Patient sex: M
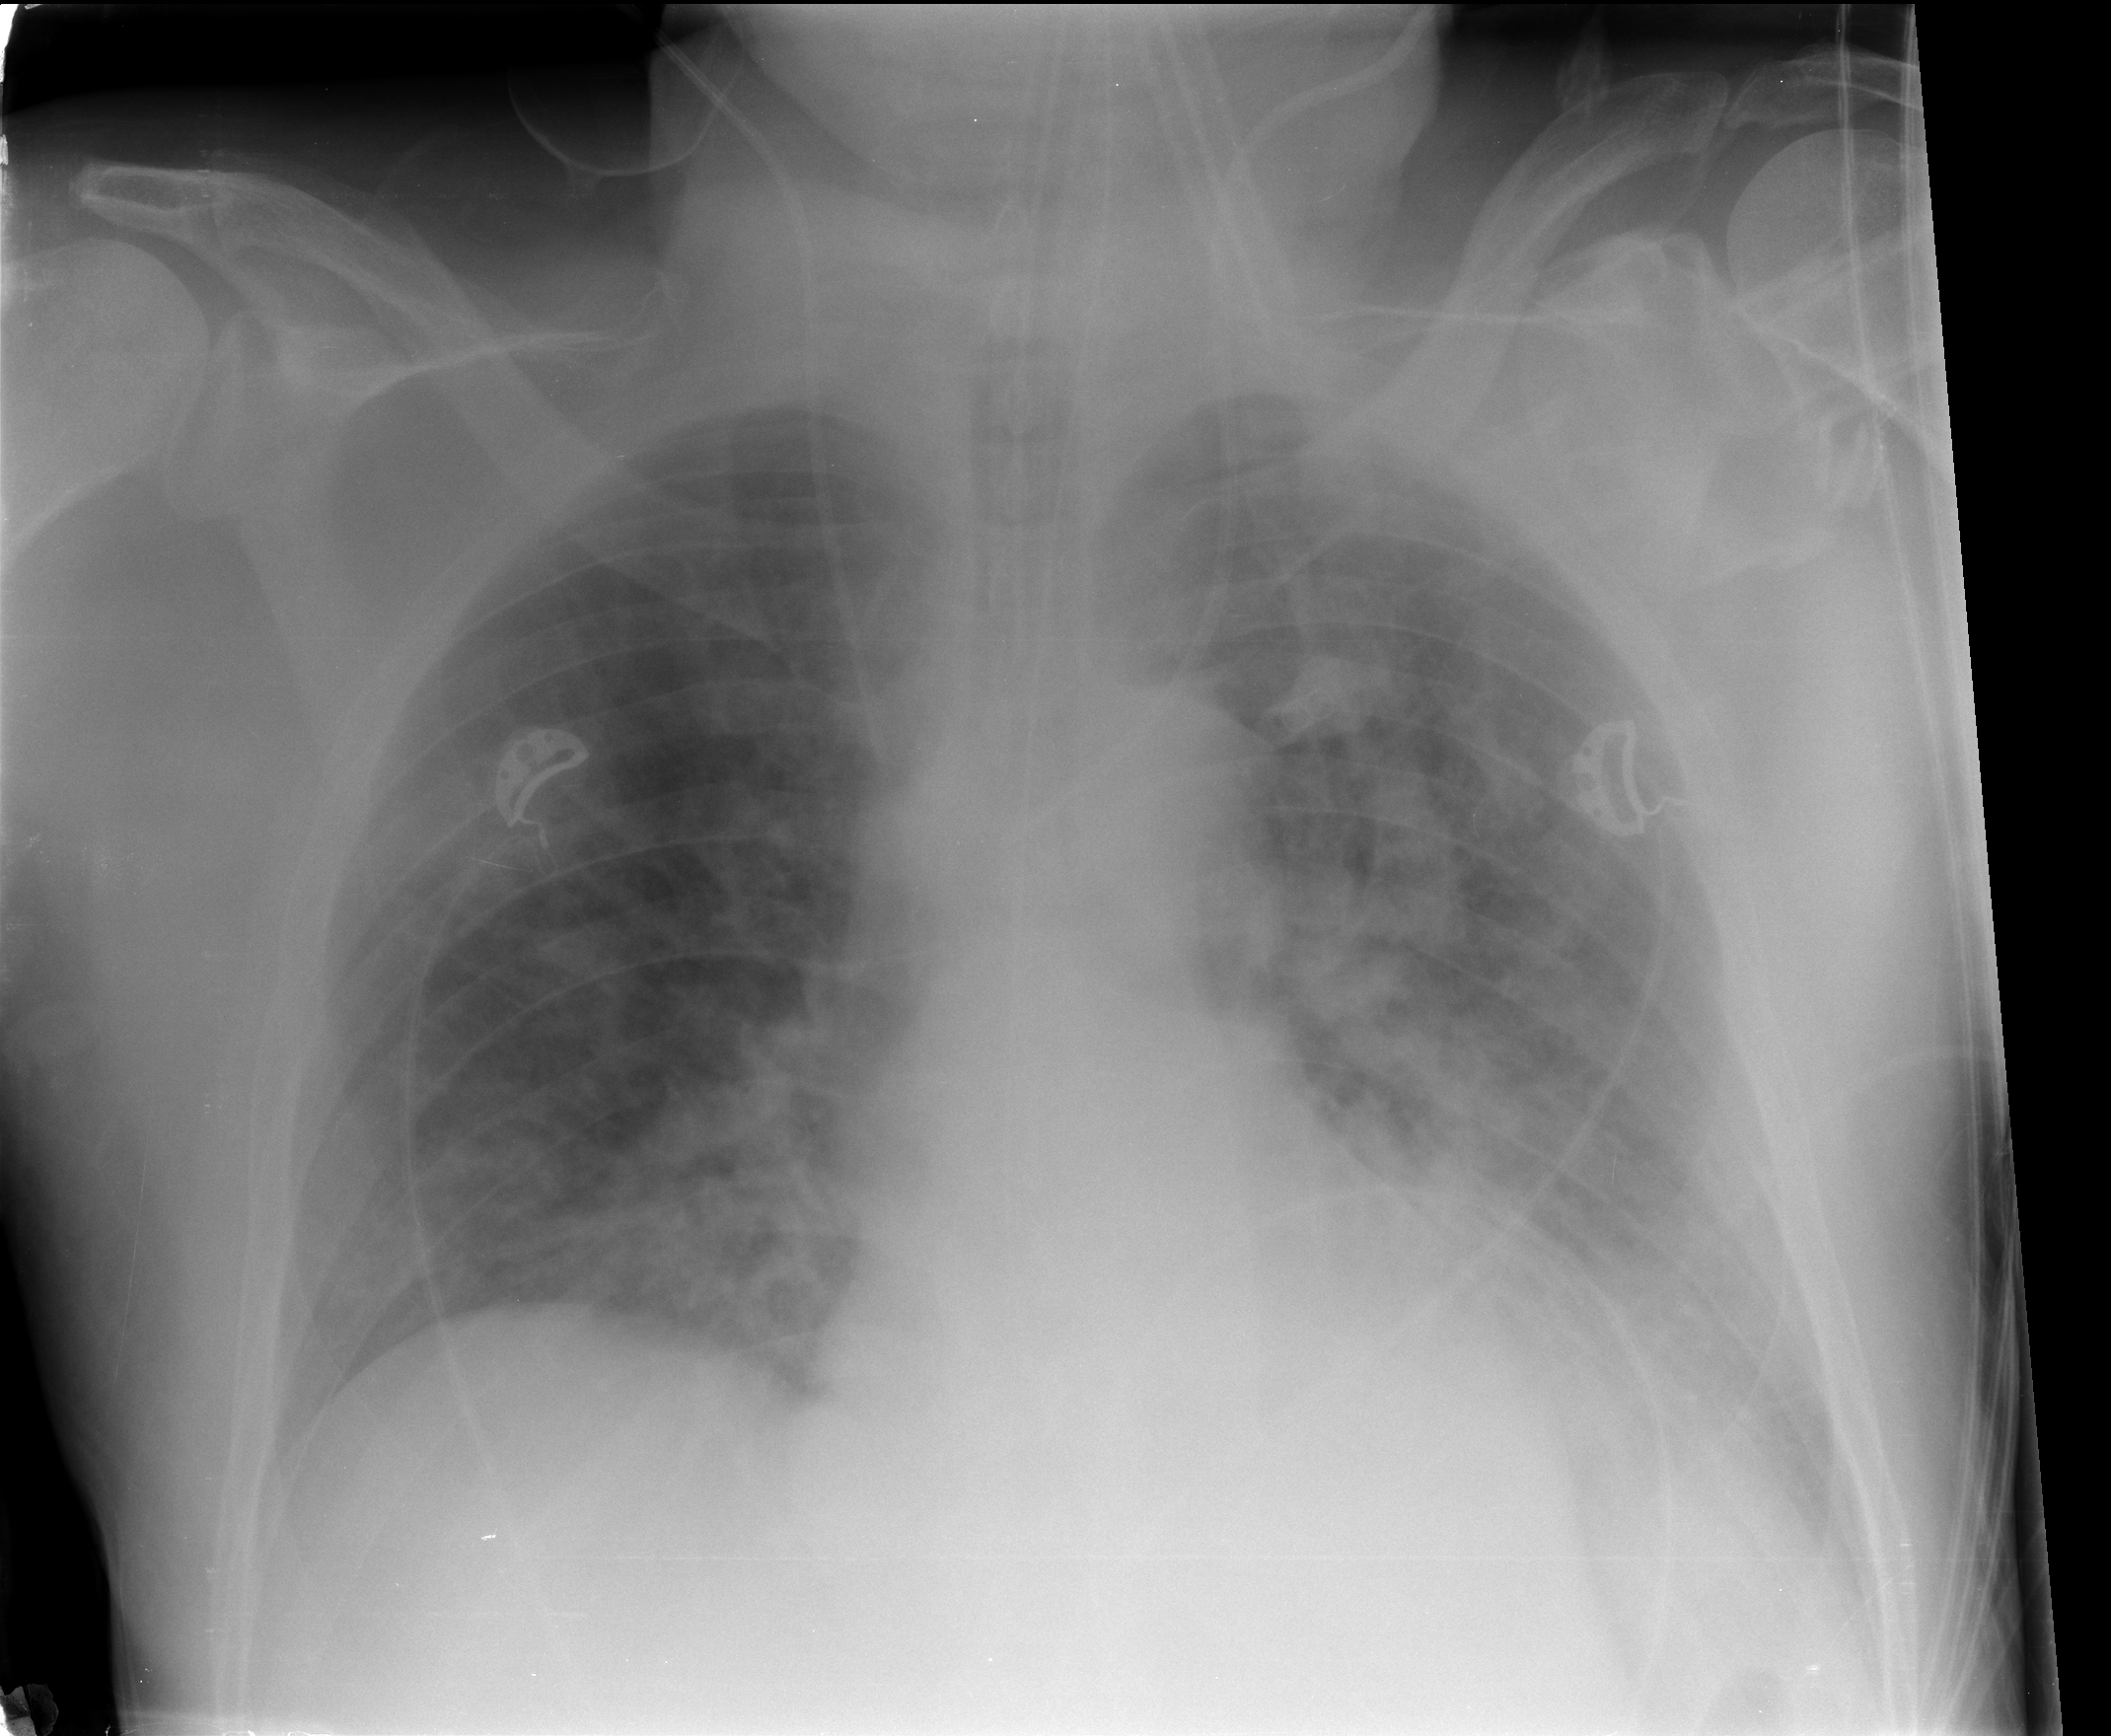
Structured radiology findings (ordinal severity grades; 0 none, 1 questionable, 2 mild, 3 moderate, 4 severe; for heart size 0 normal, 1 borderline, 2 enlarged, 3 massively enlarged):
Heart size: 0
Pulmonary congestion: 3
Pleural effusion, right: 0
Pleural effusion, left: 1
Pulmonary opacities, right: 2
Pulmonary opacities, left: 3
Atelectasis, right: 0
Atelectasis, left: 2